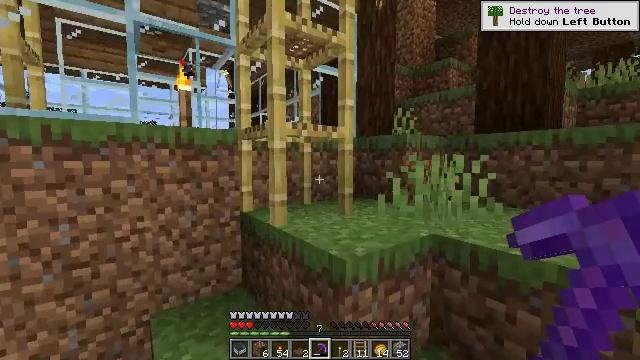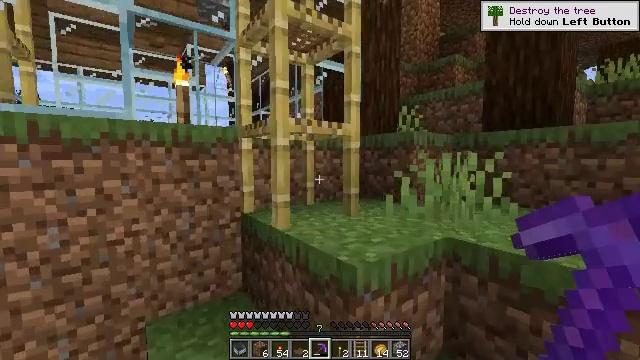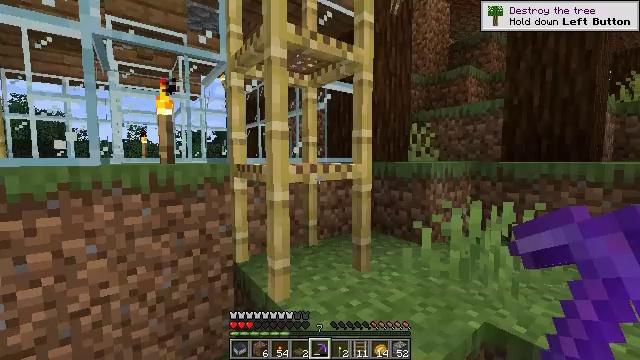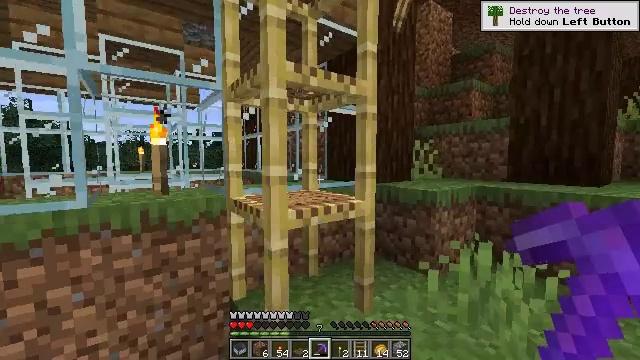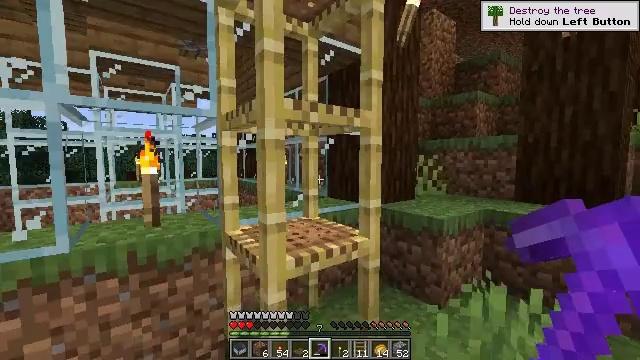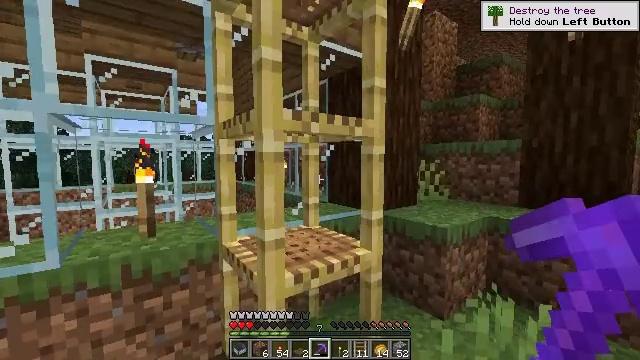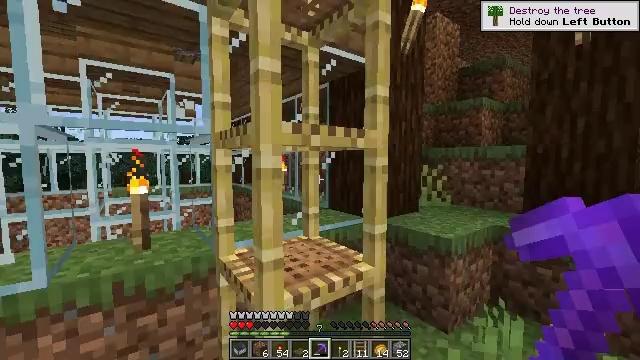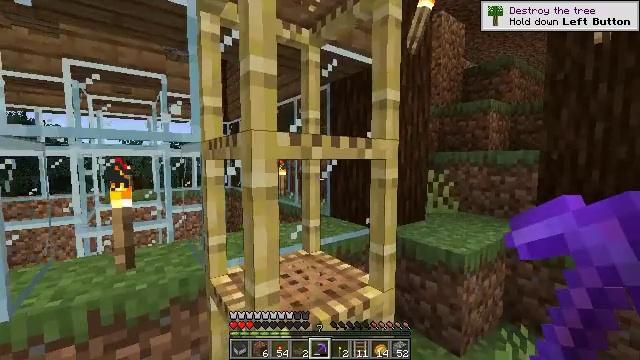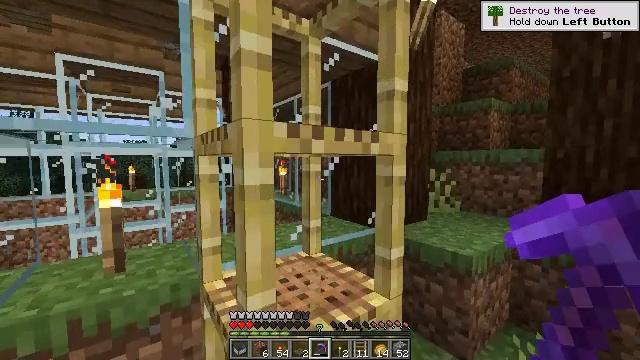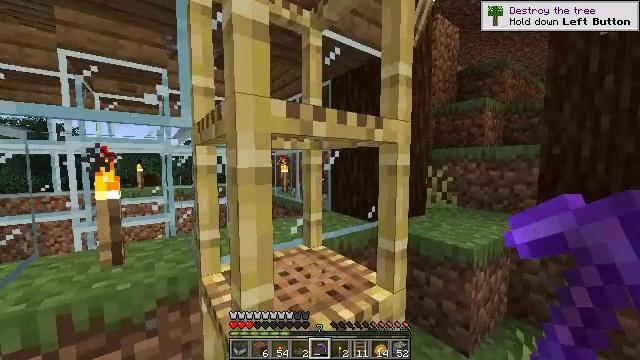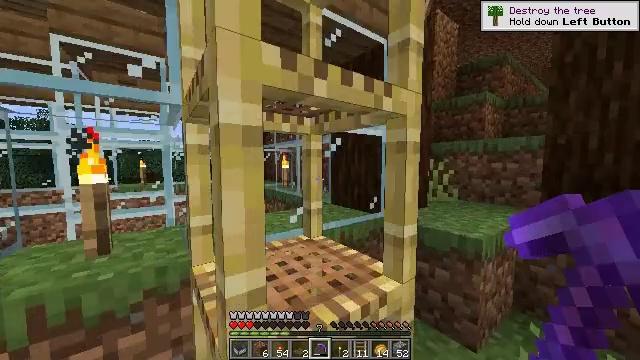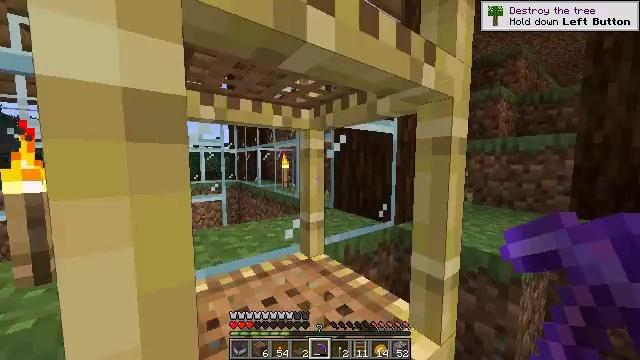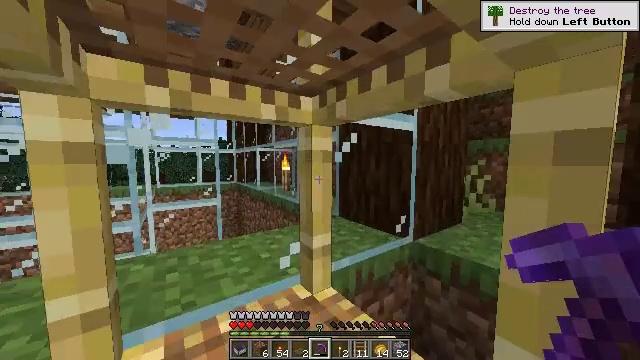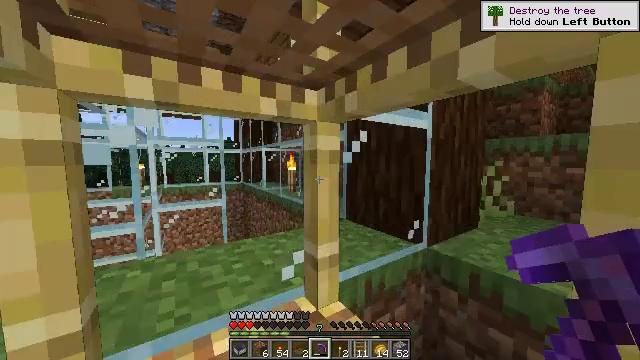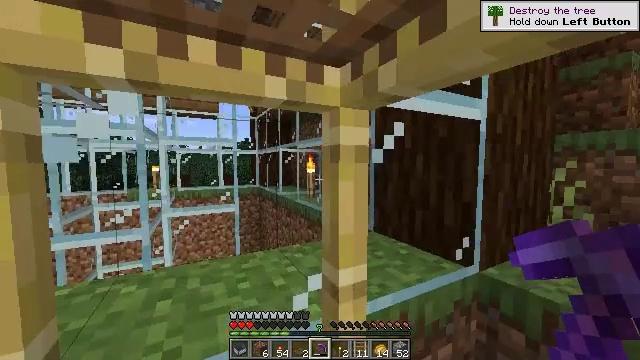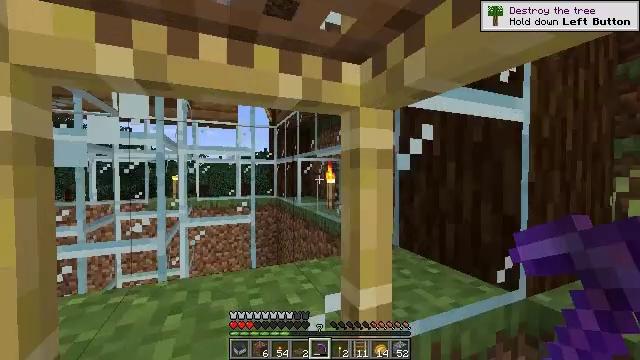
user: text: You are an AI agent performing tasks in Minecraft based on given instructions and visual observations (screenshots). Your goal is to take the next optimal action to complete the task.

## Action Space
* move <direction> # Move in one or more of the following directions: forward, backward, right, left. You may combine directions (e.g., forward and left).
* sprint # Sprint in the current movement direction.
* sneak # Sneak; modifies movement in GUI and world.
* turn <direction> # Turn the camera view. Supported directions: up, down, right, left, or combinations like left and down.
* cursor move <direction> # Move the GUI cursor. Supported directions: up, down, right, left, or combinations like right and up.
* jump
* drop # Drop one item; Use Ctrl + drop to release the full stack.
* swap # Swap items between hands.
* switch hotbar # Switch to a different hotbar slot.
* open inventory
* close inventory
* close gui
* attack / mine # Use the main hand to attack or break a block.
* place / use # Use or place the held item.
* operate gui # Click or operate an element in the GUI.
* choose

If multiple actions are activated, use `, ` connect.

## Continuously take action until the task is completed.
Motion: motion action
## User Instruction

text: Retrieve the torch.
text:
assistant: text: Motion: move forward, jump
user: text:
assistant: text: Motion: move forward, jump
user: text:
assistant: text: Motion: move forward, jump
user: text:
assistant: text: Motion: move forward, jump
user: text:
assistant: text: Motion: move forward, jump
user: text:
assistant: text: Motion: move forward, jump
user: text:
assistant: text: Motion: move forward, sprint, jump
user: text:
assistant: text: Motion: move forward, sprint, jump
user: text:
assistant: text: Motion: move forward, sprint, jump
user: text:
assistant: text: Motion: move forward, sprint, jump
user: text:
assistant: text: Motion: move forward, sprint, jump
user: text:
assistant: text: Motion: move forward
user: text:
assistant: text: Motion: turn left
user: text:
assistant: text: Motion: turn left
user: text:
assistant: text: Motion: turn left and up
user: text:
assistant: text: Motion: turn left and up
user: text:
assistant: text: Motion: turn left and up
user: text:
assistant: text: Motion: turn left and up
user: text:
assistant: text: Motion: turn left and up
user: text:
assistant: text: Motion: turn left and up
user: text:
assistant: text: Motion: turn up
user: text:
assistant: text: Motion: turn up
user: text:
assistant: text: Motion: move forward, turn right and up
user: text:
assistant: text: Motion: move forward, turn right and up
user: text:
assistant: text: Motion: move forward, turn right and up
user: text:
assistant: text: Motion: move forward, turn right and up
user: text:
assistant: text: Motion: move forward, turn right and up
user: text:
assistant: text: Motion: move forward, turn right and up
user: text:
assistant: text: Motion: move forward
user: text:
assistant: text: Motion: move forward, turn right and up